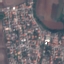
Land use / land cover class: Residential